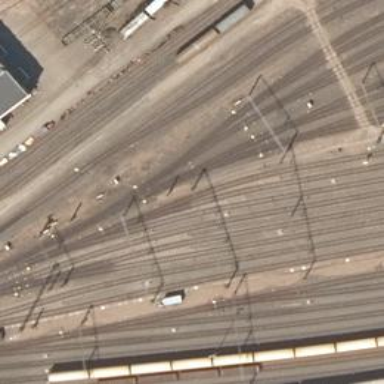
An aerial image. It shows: Rail yard with electrified contact lines for the trains.